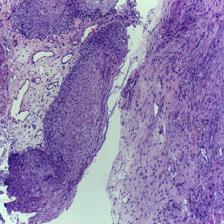
Diagnosis: Normal